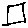
Label: square